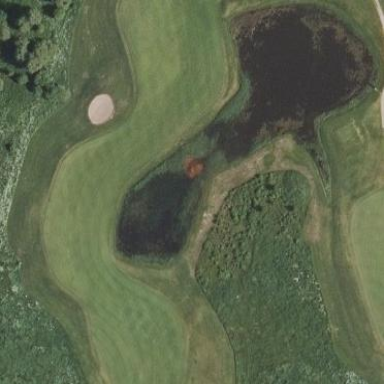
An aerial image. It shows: Grassy golf fairway.